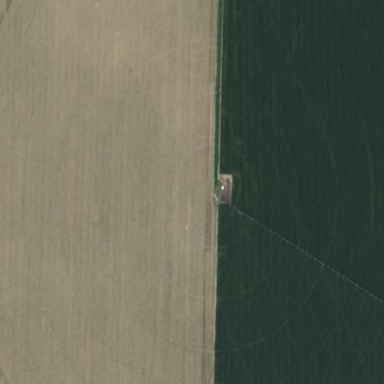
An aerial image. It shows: Farmland with center pivot irrigation.